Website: crate-barrel
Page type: payment
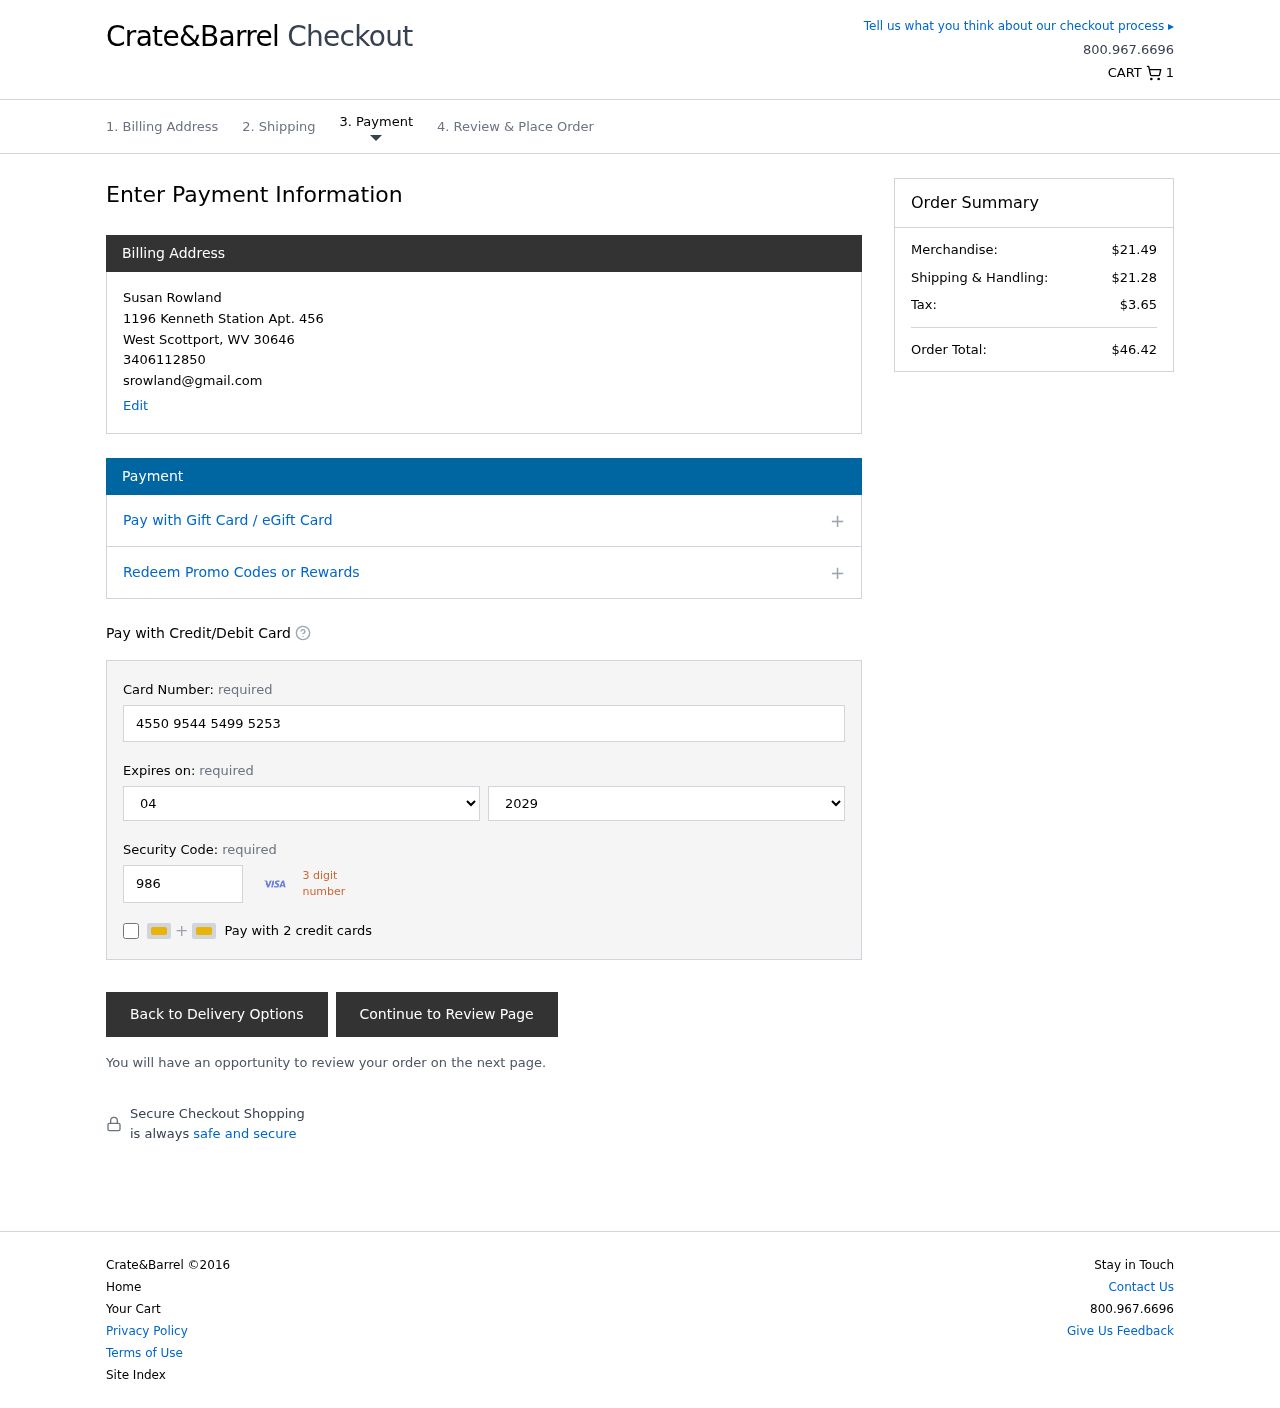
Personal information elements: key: PII_CARD_CVV
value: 986
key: PII_CARD_EXPIRY_MONTH
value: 04
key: PII_CARD_EXPIRY_YEAR
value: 29
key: PII_CARD_NUMBER
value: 4550 9544 5499 5253
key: PII_CITY
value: West Scottport
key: PII_EMAIL
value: srowland@gmail.com
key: PII_FULLNAME
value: Susan Rowland
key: PII_PHONE
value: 3406112850
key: PII_POSTCODE
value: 30646
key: PII_STATE_ABBR
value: WV
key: PII_STREET
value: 1196 Kenneth Station Apt. 456
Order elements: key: ORDER_NUM_ITEMS
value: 1
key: ORDER_SUBTOTAL
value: $21.49
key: ORDER_SHIPPING_COST
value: $21.28
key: ORDER_TAX
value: $3.65
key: ORDER_TOTAL
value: $46.42